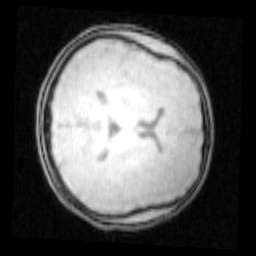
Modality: PDw
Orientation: axial
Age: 14
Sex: female
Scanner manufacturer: siemens
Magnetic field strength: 3 T
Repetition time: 0.25 s
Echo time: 0.00103 s